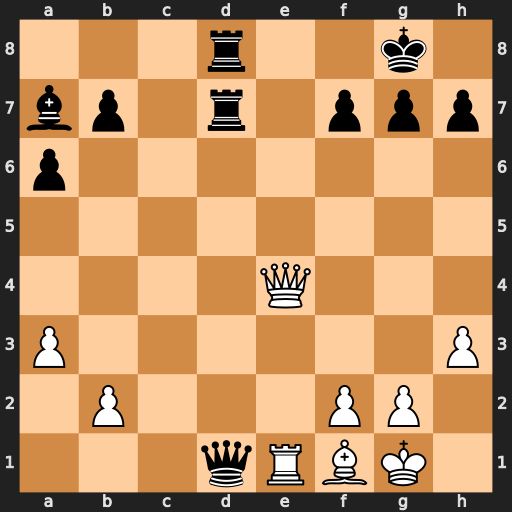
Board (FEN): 3r2k1/bp1r1ppp/p7/8/4Q3/P6P/1P3PP1/3qRBK1
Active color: w
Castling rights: -
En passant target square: -
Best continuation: Qe8+ Rxe8 Rxe8#